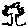
Label: tree